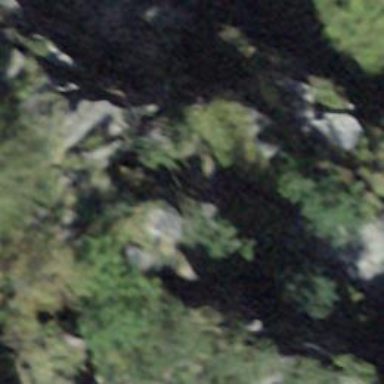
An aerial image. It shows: Cliff in nature.